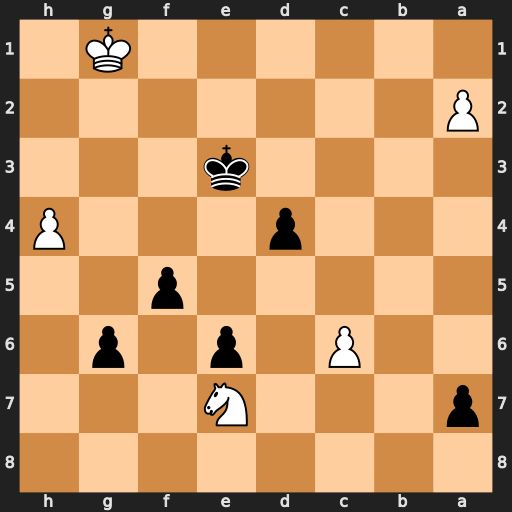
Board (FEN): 8/p3N3/2P1p1p1/5p2/3p3P/4k3/P7/6K1
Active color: b
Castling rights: -
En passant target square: -
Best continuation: d3 Kg2 d2 c7 d1=Q